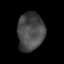
Tissue: skin
Cell type: Epithelial cells
Senescence score: 0.2219
Nuclear area (px): 996
Mean DAPI intensity: 72.614